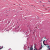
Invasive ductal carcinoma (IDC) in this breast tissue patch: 0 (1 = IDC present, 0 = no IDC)